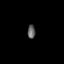
Tissue: prostate
Cell type: T cells
Senescence score: 0.7125
Nuclear area (px): 101
Mean DAPI intensity: 99.545